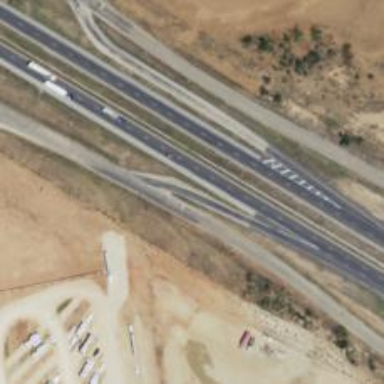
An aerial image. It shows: Motorway link.